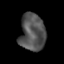
Tissue: lung
Cell type: Epithelial cells
Senescence score: 0.2282
Nuclear area (px): 922
Mean DAPI intensity: 83.03